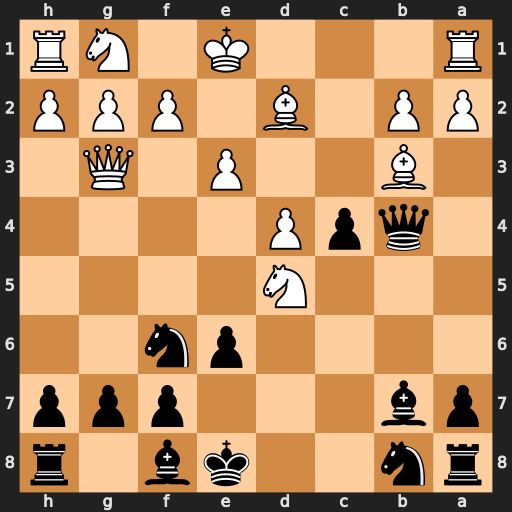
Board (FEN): rn2kb1r/pb3ppp/4pn2/3N4/1qpP4/1B2P1Q1/PP1B1PPP/R3K1NR
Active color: b
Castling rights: KQkq
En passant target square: -
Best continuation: Qxd2+ Kxd2 Ne4+ Kd1 Nxg3